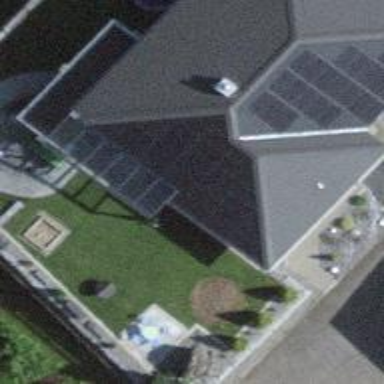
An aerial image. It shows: Solar power generator using photovoltaic method with solar photovoltaic panel types.